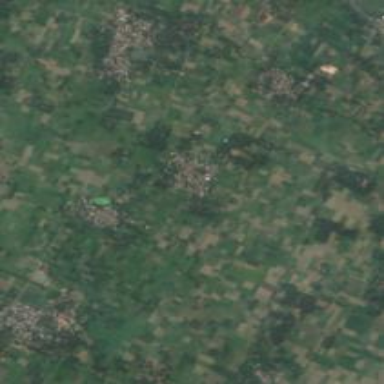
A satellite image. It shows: Village area.